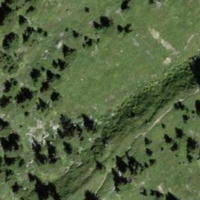
EUNIS habitat code: 31
Species observed at this site:
Vaccinium uliginosum